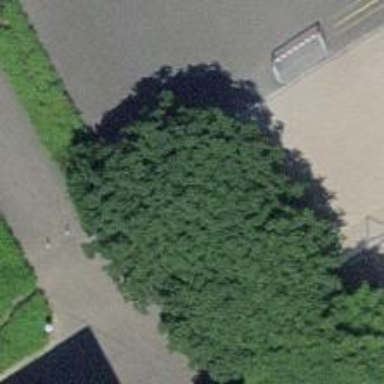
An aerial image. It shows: Row of deciduous broadleaved trees.